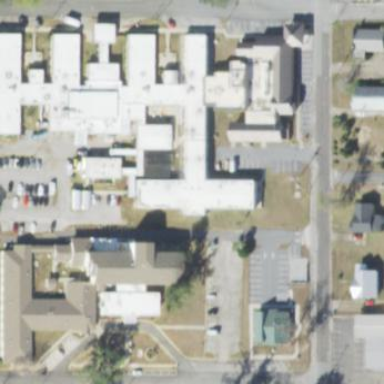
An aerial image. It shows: Hospital.